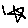
Label: star